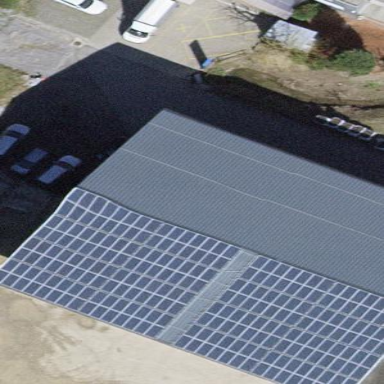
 consisting of solar photovoltaic panels."